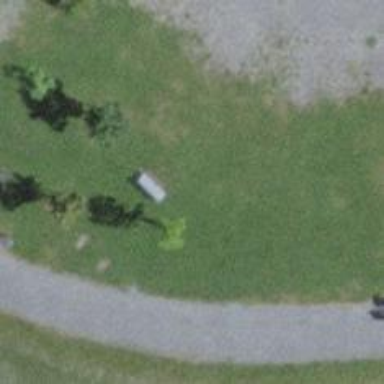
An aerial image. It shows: Bench.